Field crop: maize
Growth stage: 2
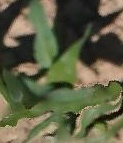
Species: maize